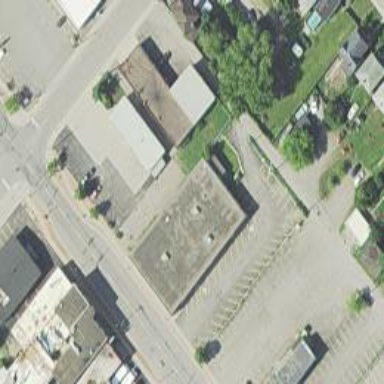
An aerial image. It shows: Commercial building.